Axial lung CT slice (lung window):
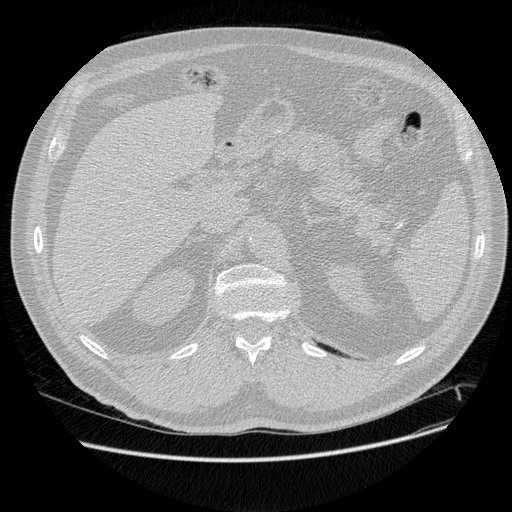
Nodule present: no